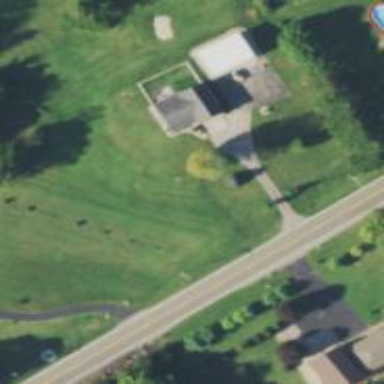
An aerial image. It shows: Driveway.